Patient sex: M
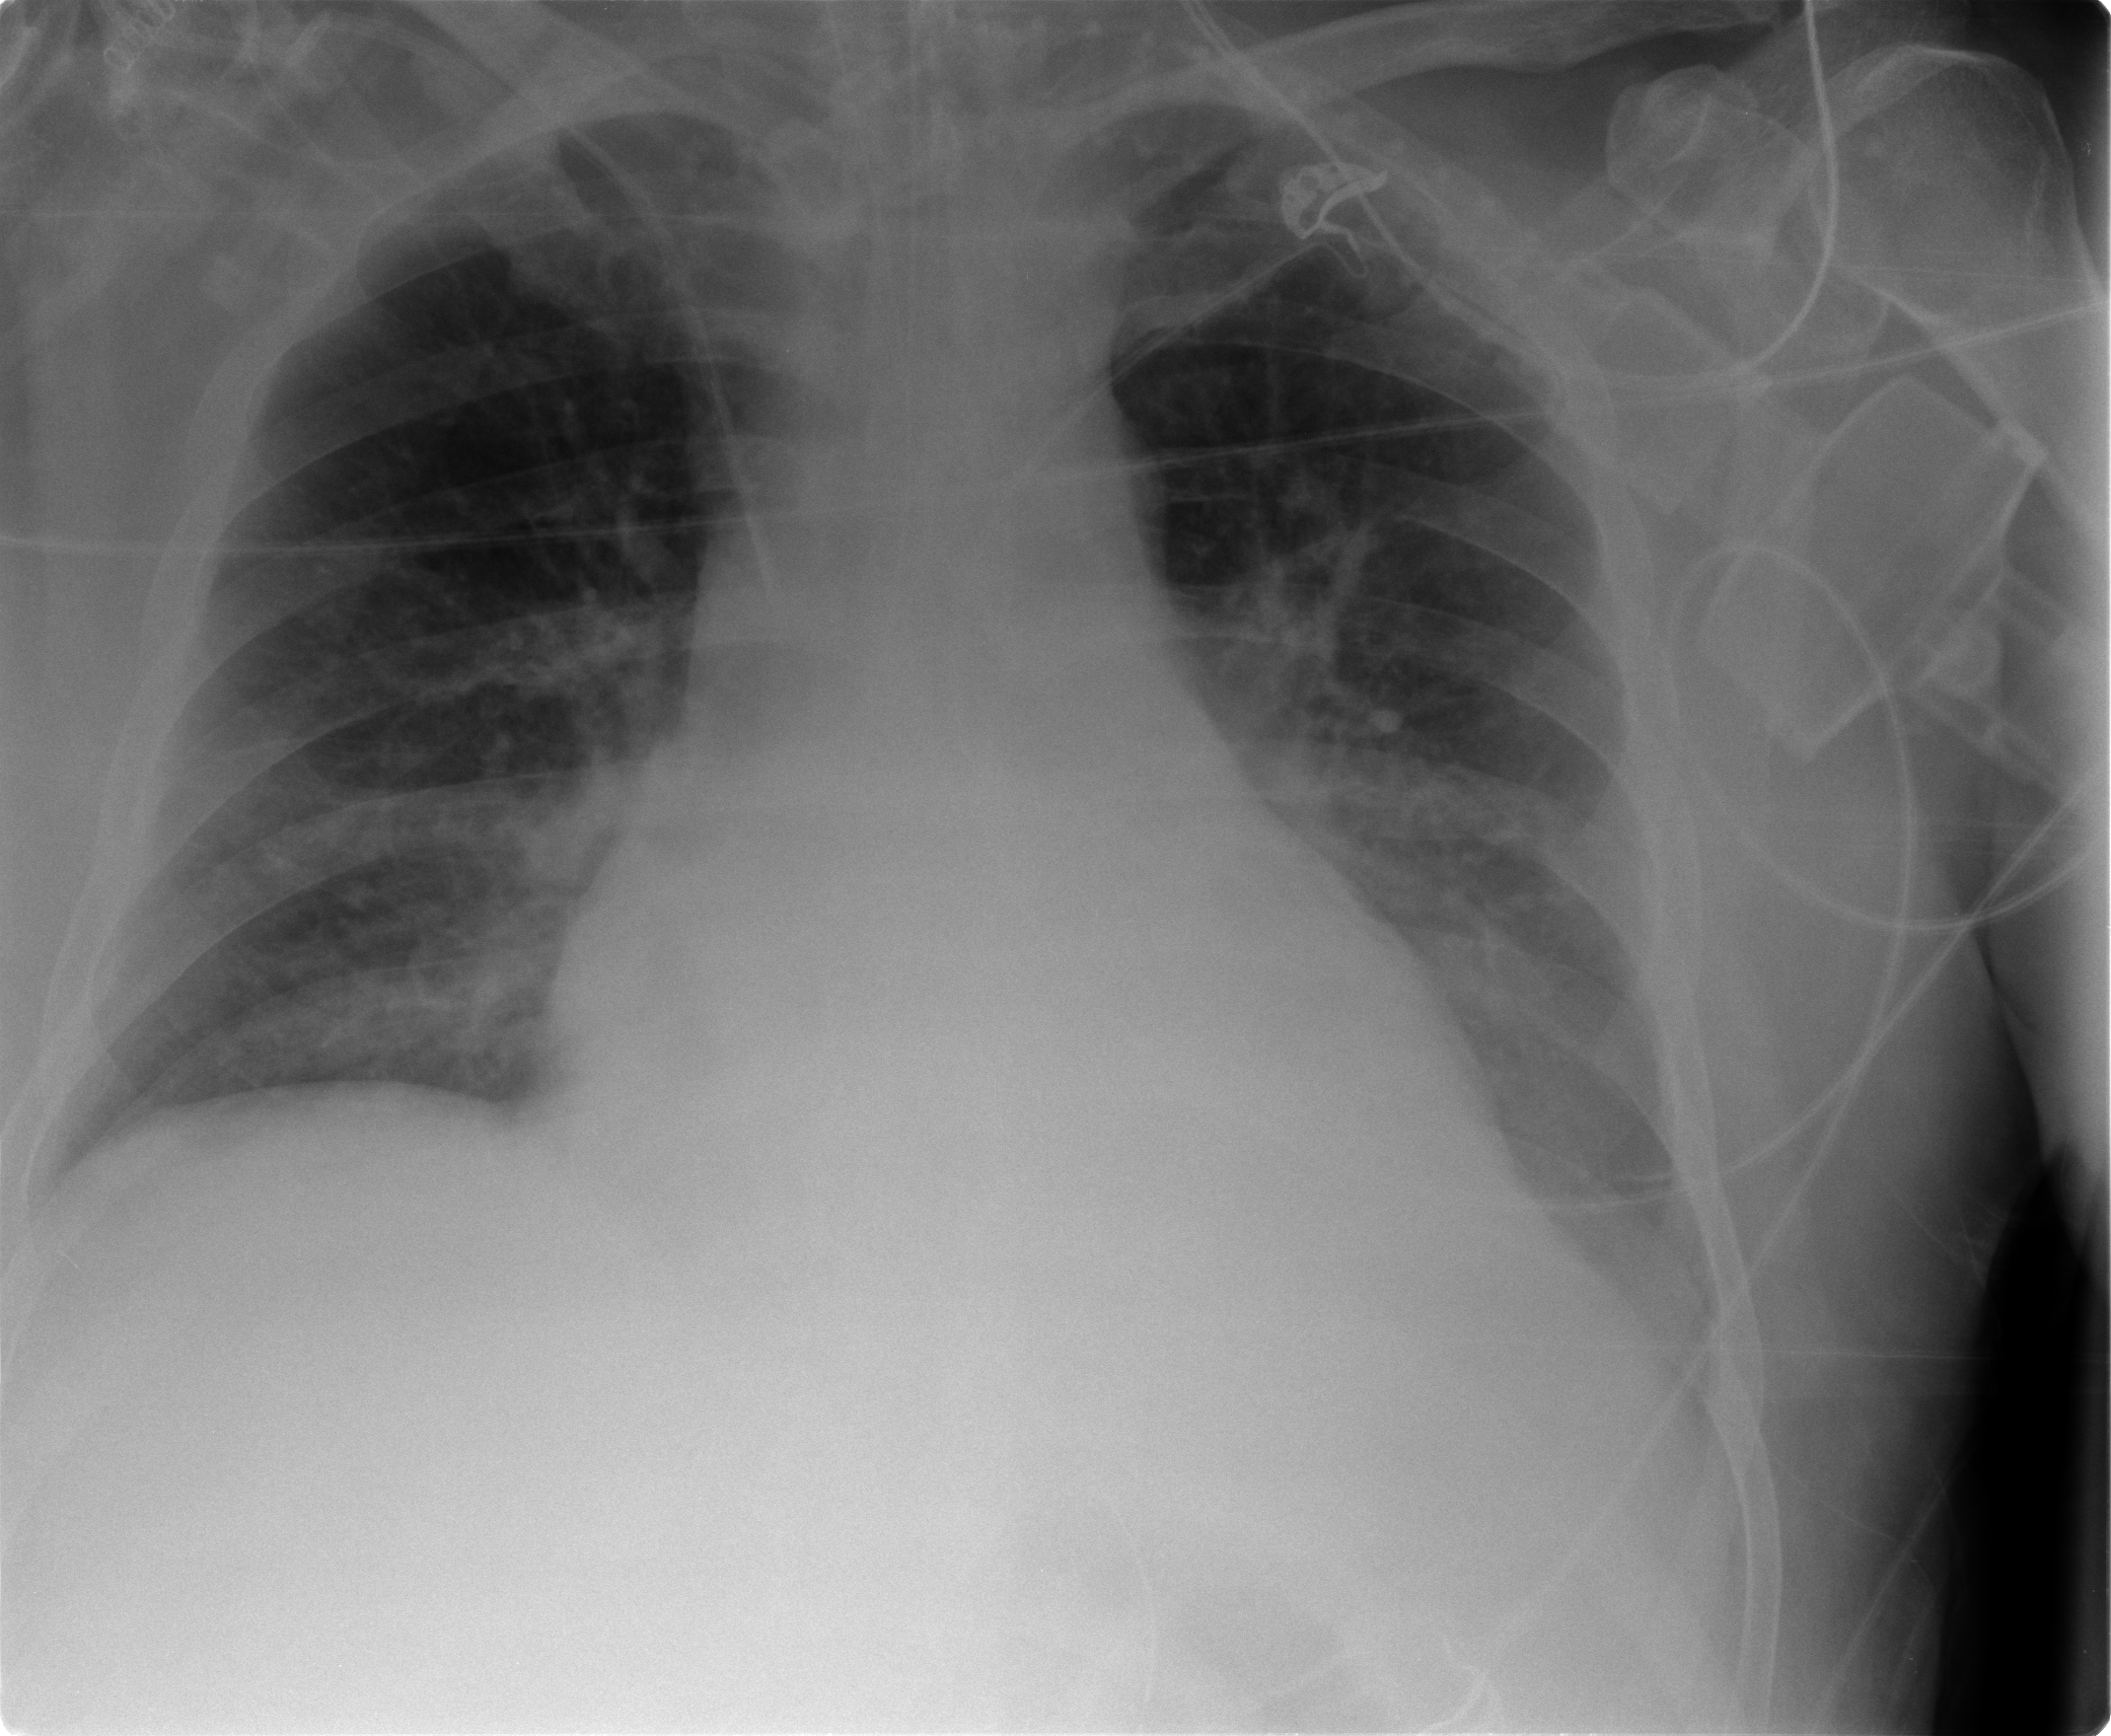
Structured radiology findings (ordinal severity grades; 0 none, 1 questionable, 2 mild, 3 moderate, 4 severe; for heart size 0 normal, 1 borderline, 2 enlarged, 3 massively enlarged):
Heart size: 2
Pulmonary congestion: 1
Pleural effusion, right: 1
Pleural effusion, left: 2
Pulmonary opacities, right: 2
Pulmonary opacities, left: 1
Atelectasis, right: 2
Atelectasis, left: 0